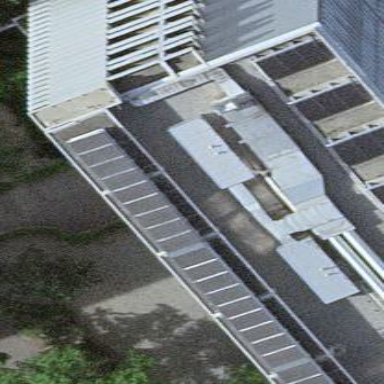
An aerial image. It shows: View of roof of building.